Question: The class interface for an object claims that an accessor to one of its instance variables returns data of type "float." However, when I attempt to compile a script to access this variable, the compiler throws the following error: "Initializing 'float' with an expression of incompatible type 'void.'" The implementation code is proprietary and hidden from me. The last piece of data is that, when stepping through the debugger, the debugger is able to access the method and insists the returned value is of type "float!"
Is it possible for a method to return a different data type than what is described in the interface? How can I find out what this method really returns? Any suggestions on why the compiler, the debugger, and the header file seem to disagree?
In the header file for the object, you can see the that the interface declares that the accessor returns "float" :
'''
@interface SBPulseTag : SBTag {
@private
float start,end;
enum PulseTypeEnum pulseType;
}
- (float)start;
- (float)end;
- (void)setStart:(float)val;
- (void)setEnd:(float)val;
@end
'''
In my own code, I have a method that enumerates through an NSArray of 'PulseTag's, like so.
'''
-(WaveformSegment *) WaveformSegmentTest:(int)myInput {
// <... Some overlying code...>
SBPulseTag *tag; // Declare an object to receive each object in the array
while(tag = [enumerator nextObject]) { // Loop through the array
int tmp = [tag start]; // Initializing 'float' with an expression of incompatible type 'void.'
}
'''
Lastly, the XCode debugger can clearly access [tag start] and reads it as a float. Here is a snapshot of the debugger output in XCode:

Any ideas? I'm flummoxed.
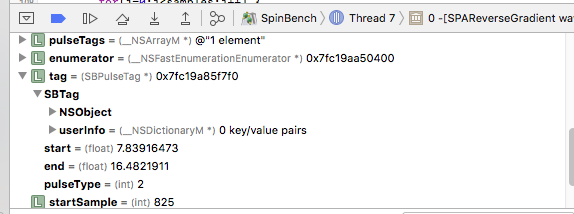
Answer: You have almost certainly failed to import the header file for 'SBPulseTag' into this '.m' file.
Without being able to see the header, ObjC assumes that this method returns 'void' (since there are other selectors called '-start' that return 'void'; this method should not have been called 'start', but you have no control over that). I'm suspecting that somewhere you've included '@class SBPulseTag', so it knows the class exists, but not its interface.
Make sure to check for any other warnings. It's possible you have other collisions that the compiler is warning you about.